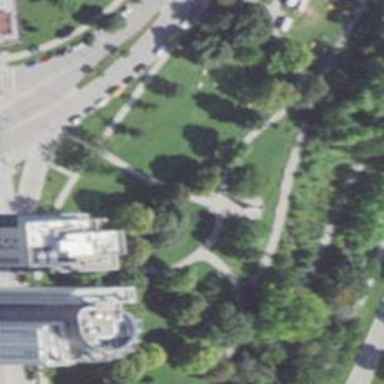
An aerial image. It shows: Historical memorial featuring statue.